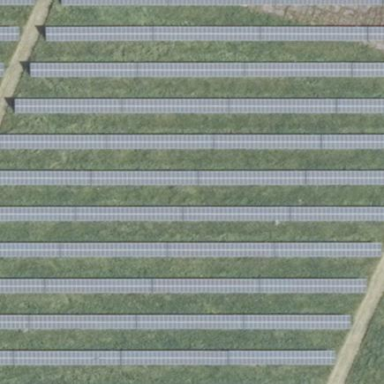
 consisting of solar photovoltaic panels."